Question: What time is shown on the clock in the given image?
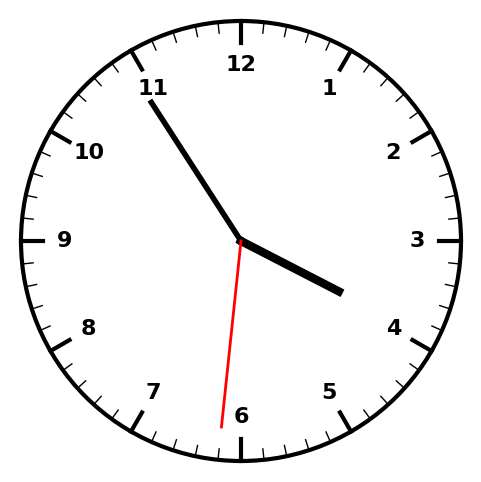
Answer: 03:54:31